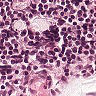
Metastatic tissue present: no